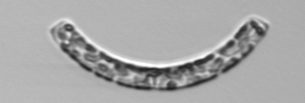
Label: Guinardia_striata